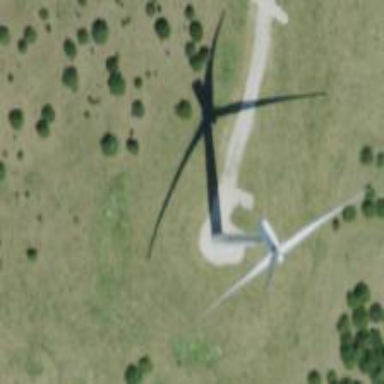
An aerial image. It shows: Wind generator in the form of horizontal axis wind turbine.